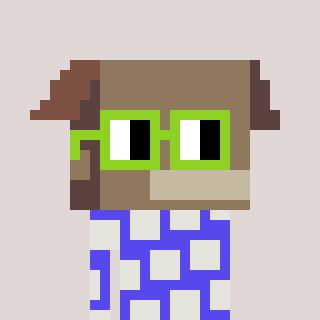
a pixel art character with square light green glasses, a box-shaped head and a computerblue-colored body on a warm background